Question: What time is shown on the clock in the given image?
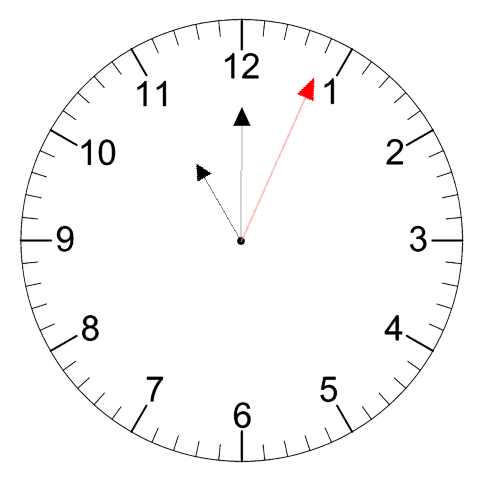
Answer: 11:00:04